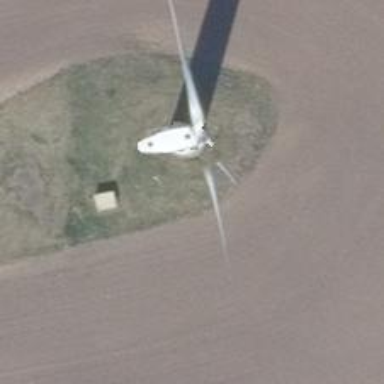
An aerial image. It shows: Wind generator with horizontal axis. The generator is wind turbine.